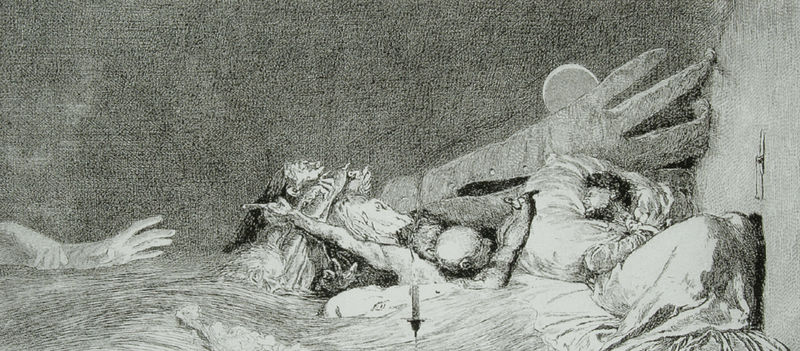
Titel: Phantasie über den Fund eines Handschuhs; 7.Ängste
Künstler: Max Klinger
Standort: München
Institution: Staatliche Graphische Sammlung
Schlagwörter: baum, dunkel, hand, himmel, kopf, körper, mann, meer, schlaf, wasser, weiß, frauen, menschen, see, finger, grau, handschuh, hell, köpfe, männer, nacht, ohr, raum, schwarz, zeichnung, zimmer, tiere, bart, wand, arm, arme, böse, falten, messer, tod, hände, ast, rauch, haare, decke, kontrast, kinder, strand, wellen, liebe, liegen, schlafen, schlafend, düster, abstrakt, formen, grafik, figuren, angst, flut, kissen, glanz, glatze, goya, kerze, bett, kerzen, nadel, klinger, laken, max klinger, liegend, striche, surreal, sog, wände, griff, mond, schwimmen, traum, druck, schraffuren, radierung, stich, greifen, leichen, aquatinta, bleistift, gestalten, selbstportrait, verschwommen, sehnsucht, strudel, albtraum, alptraum, qual, teufel, gruselig, wesen, abgeknickt, schaten, kupferstich, ungeheuer, schanier, grotesk, spritze, tuche, dämonen, geister, monster, max, aufsteigen, gespenster, wirrwarr, ertrinken, russ, grusel, sticj, nachtmaar, damenhandschuh, gequält, kissenb, monduntergang, psycholigie, psychologie, schwimmender, unterbewußtsein, überdimensional, mähr